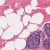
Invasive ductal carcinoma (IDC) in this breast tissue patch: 0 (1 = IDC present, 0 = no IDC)